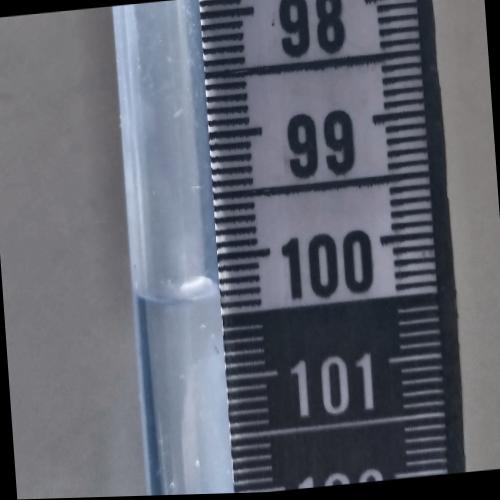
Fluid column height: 100.3 cm